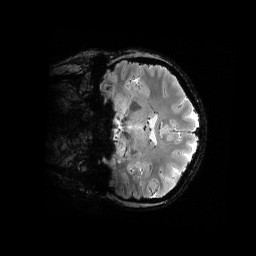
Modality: T2starw
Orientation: coronal
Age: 23
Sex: female
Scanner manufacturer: siemens
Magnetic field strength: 6.98 T
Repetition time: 4.91 s
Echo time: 0.016 s